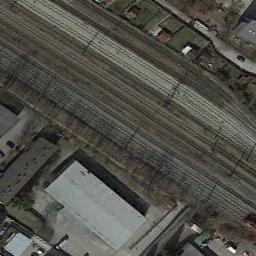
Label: railway